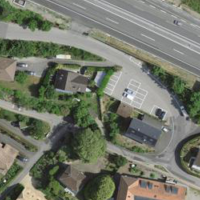
EUNIS habitat code: 57
Species observed at this site:
Milvus migrans